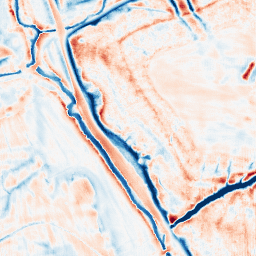
Category: edge_preserving
Decomposition family: bilateral
Decomposition parameters: d: 21
sigma_color: 25
sigma_space: 100
Upsampling method: fft_zeropad
Upsampling parameters: scale: 4
Upsampling scale: 4